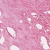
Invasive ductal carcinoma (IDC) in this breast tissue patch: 0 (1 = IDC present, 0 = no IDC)